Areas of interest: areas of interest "Green Dragon Mountain Park"
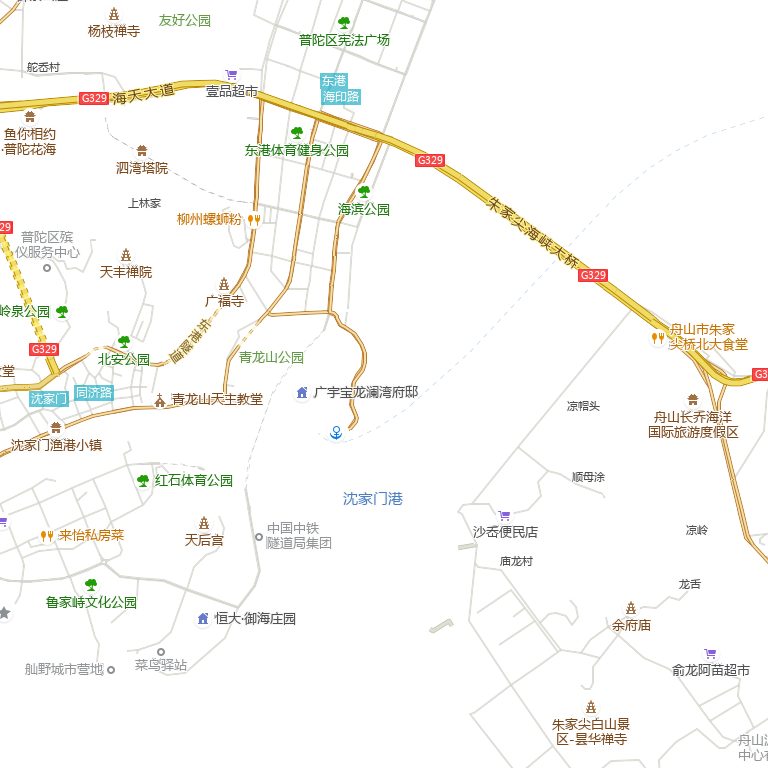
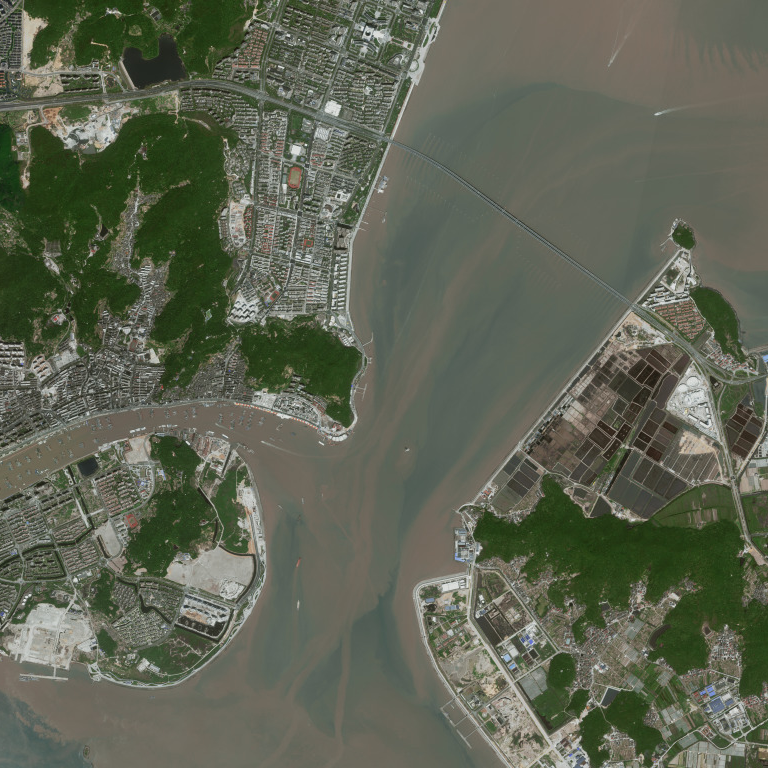